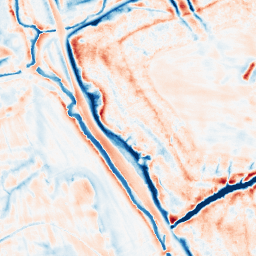
Category: edge_preserving
Decomposition family: bilateral
Decomposition parameters: d: 21
sigma_color: 150
sigma_space: 150
Upsampling method: regularized
Upsampling parameters: scale: 2
lambda_reg: 0.001
Upsampling scale: 2